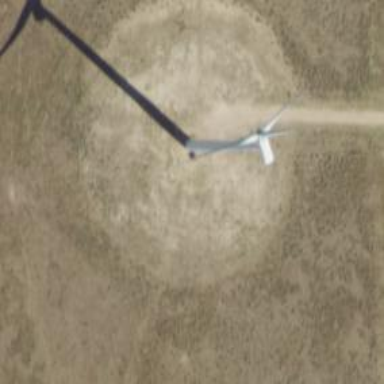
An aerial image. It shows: Wind generator using horizontal axis wind turbines.